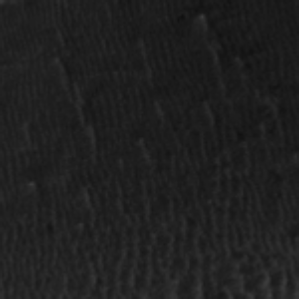
Label: frost